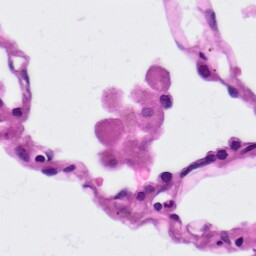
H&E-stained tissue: Lung